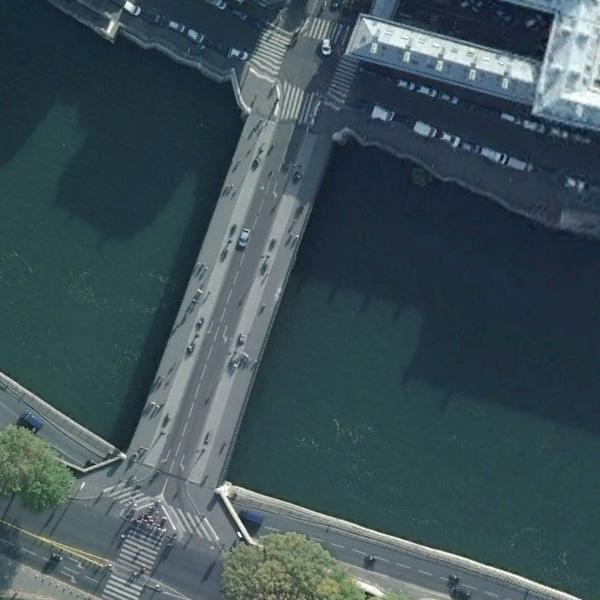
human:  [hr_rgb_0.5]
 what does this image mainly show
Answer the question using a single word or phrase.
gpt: bridge